Interaction volume radius: 10 \u00c5
Interaction volume height: 15 \u00c5
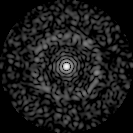
Disorder parameter: 0.8617